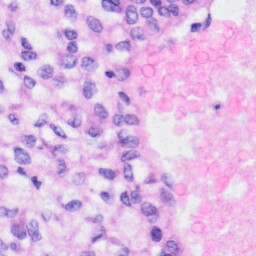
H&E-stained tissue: Liver